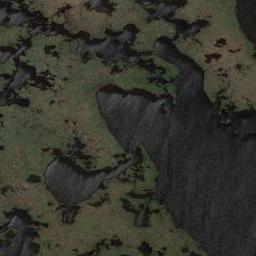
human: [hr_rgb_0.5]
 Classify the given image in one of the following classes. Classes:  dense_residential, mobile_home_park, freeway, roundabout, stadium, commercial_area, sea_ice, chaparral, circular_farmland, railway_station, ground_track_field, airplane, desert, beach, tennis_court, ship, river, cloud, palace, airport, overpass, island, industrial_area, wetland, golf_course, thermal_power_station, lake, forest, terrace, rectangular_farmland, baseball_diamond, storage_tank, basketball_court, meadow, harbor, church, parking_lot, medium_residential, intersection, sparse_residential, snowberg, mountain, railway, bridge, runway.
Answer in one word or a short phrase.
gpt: wetland